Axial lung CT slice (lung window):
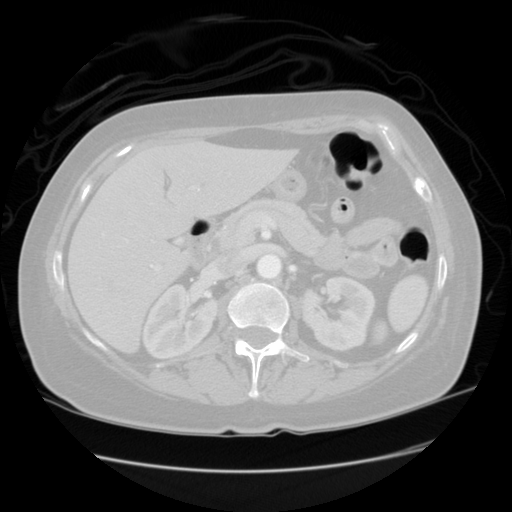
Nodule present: no